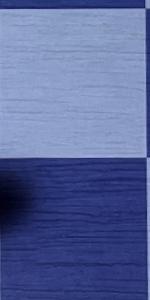
Label: Empty